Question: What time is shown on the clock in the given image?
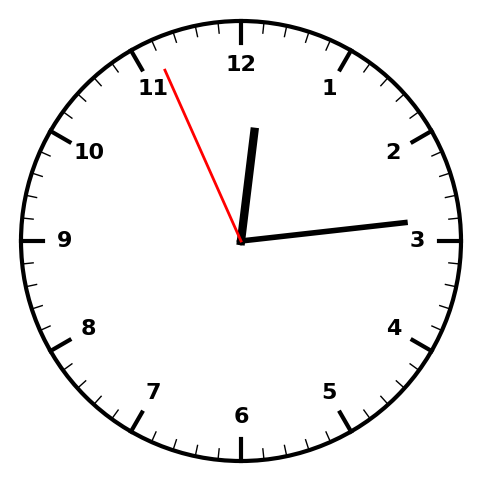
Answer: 12:13:56